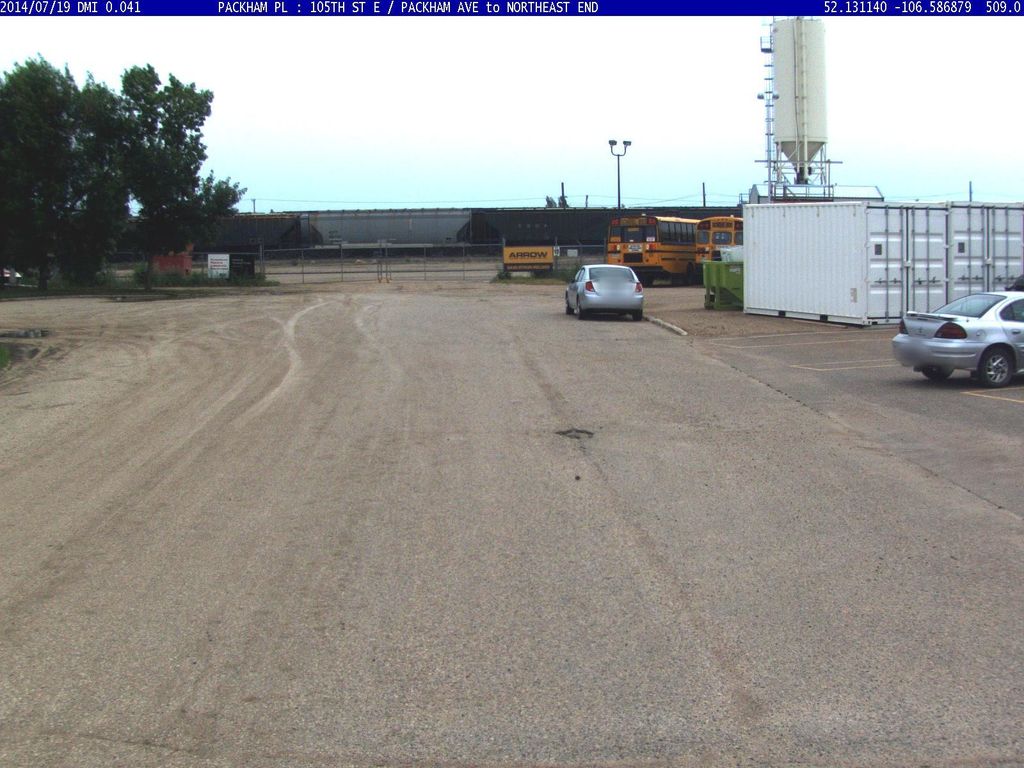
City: saskatoon